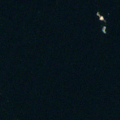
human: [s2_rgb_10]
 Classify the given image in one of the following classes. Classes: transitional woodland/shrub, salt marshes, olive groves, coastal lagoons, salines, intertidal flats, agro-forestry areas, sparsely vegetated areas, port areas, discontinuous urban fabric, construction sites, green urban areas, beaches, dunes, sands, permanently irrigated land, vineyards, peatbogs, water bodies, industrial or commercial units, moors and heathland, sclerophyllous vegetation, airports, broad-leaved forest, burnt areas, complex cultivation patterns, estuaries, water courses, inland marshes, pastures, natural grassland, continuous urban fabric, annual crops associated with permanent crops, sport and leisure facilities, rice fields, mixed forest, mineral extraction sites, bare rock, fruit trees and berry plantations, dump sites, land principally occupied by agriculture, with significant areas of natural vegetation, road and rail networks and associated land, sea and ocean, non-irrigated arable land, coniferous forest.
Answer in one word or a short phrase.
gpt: sea and ocean